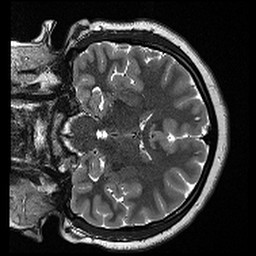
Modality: T2w
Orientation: coronal
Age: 18
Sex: female
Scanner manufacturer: siemens
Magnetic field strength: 3 T
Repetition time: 13.15 s
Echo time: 0.082 s